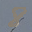
Label: 8